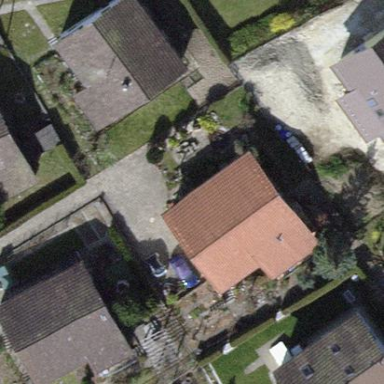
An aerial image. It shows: Detached building with gabled roof.